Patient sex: F
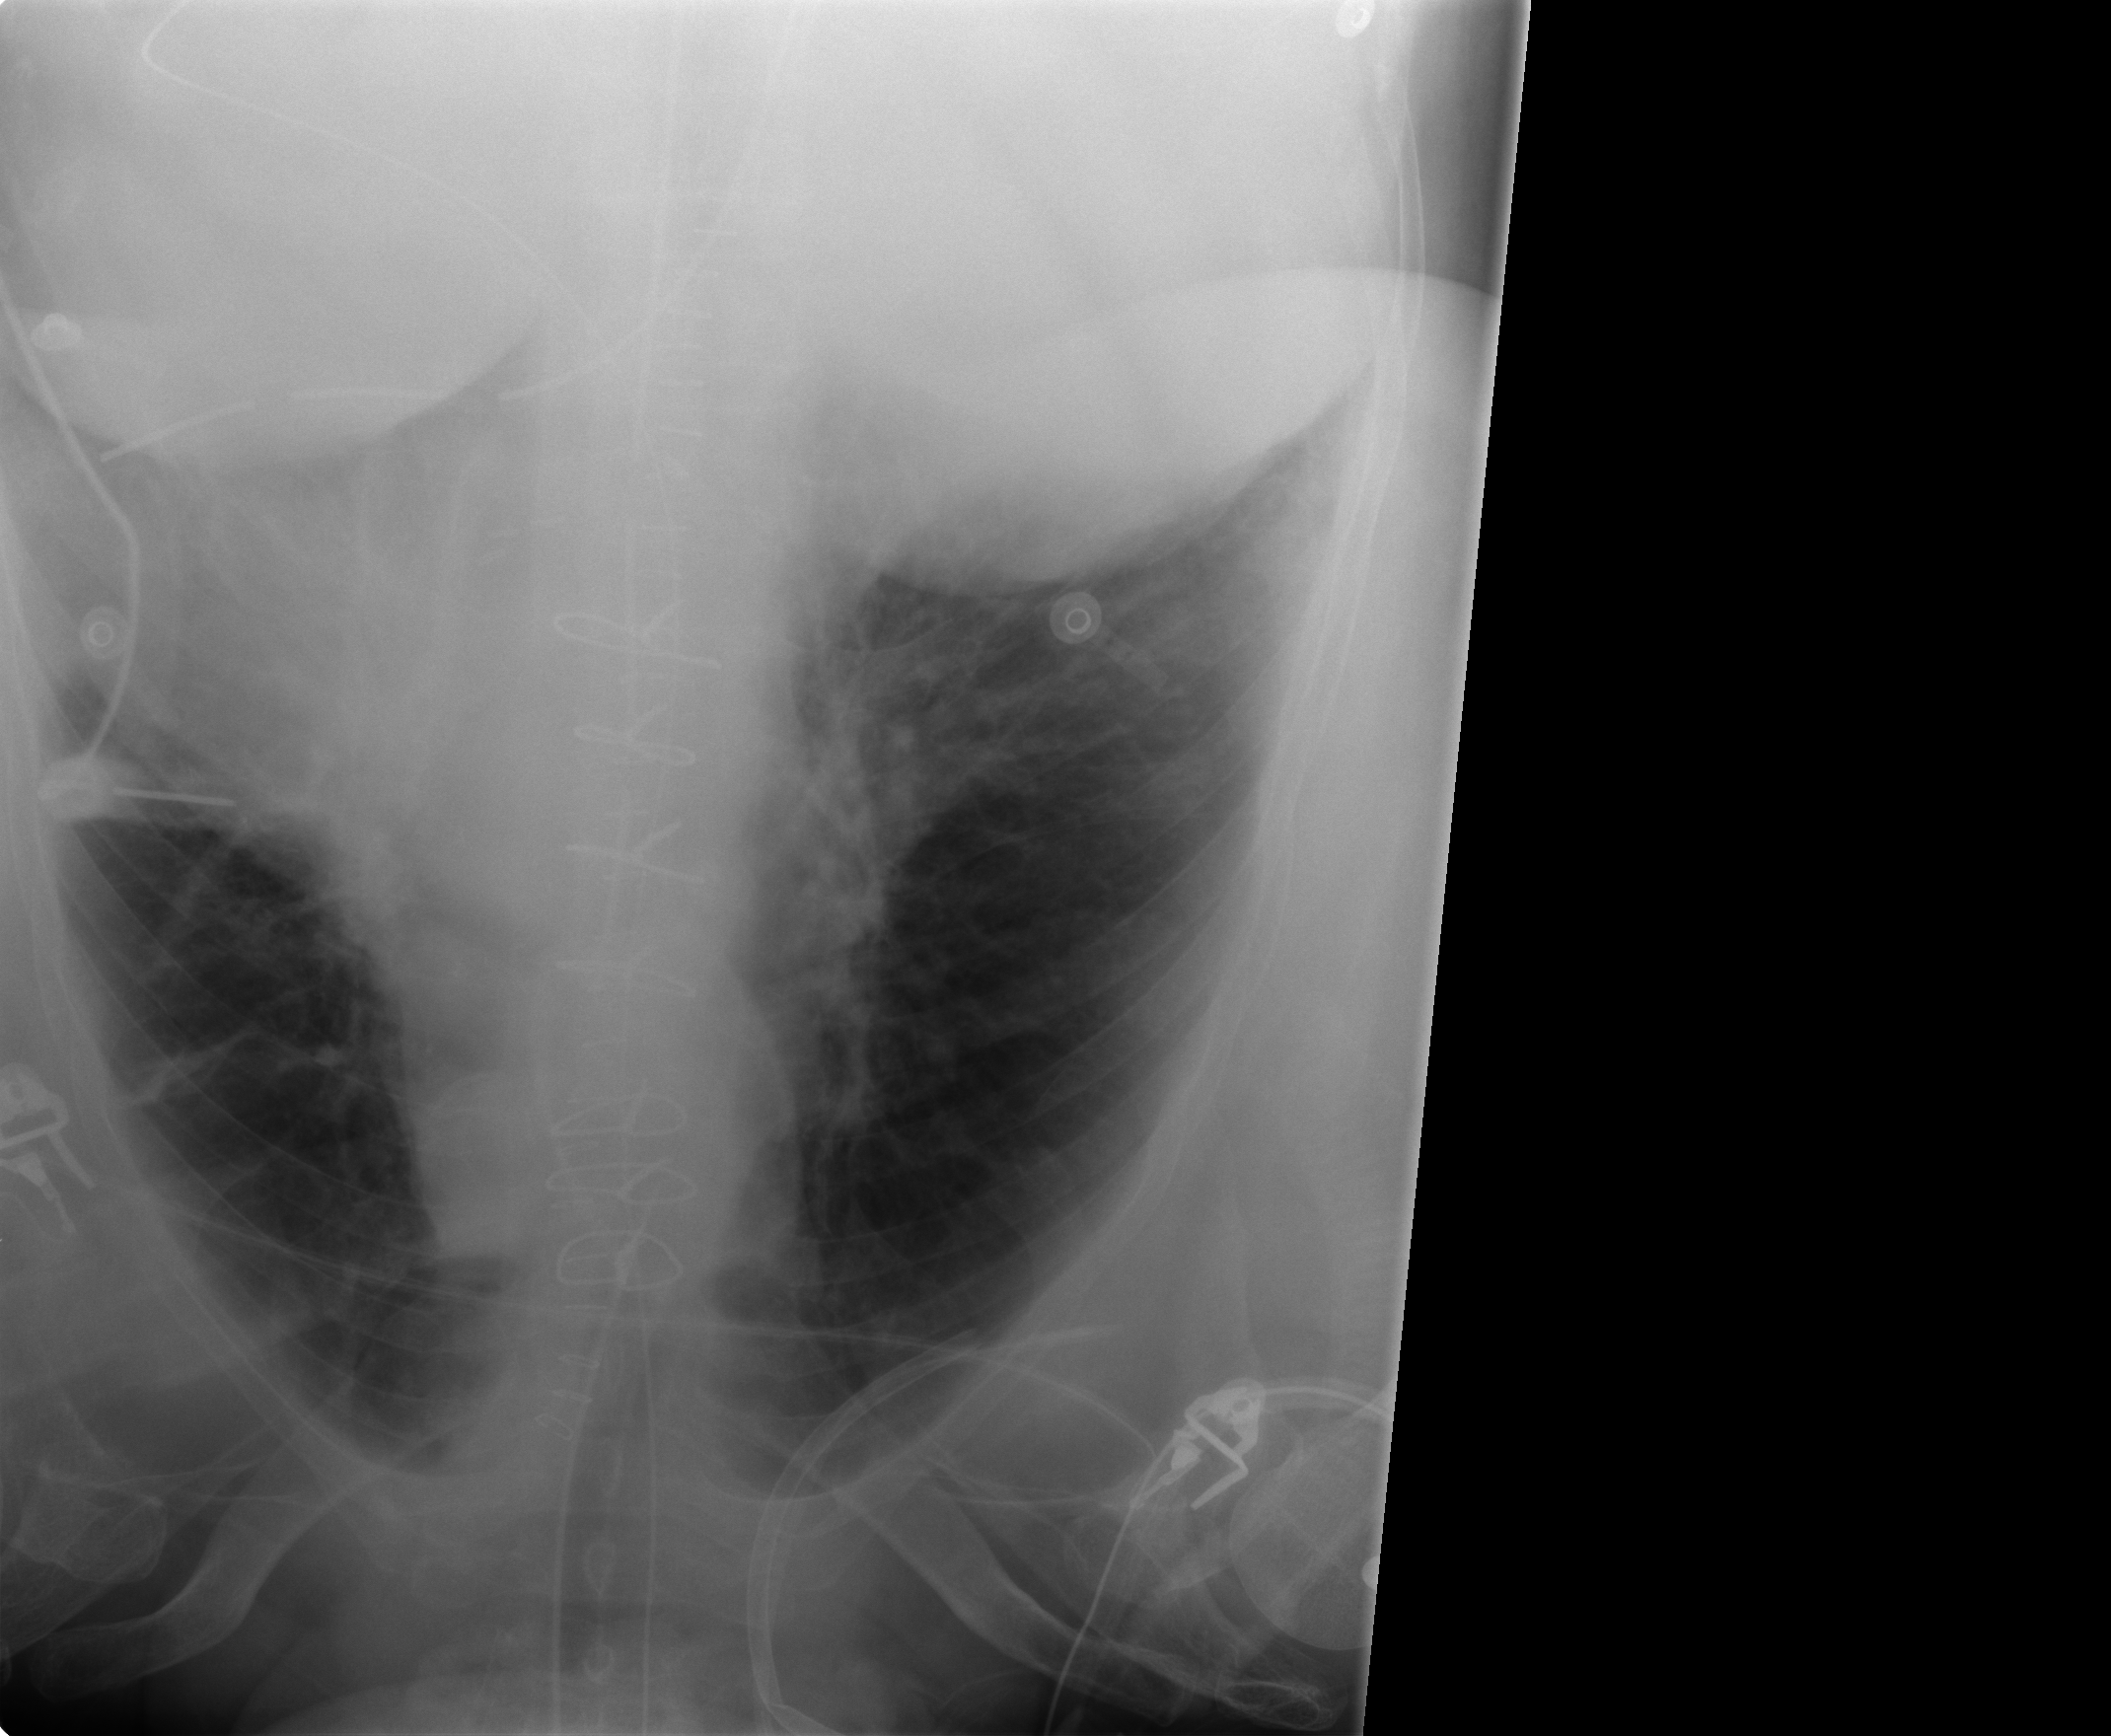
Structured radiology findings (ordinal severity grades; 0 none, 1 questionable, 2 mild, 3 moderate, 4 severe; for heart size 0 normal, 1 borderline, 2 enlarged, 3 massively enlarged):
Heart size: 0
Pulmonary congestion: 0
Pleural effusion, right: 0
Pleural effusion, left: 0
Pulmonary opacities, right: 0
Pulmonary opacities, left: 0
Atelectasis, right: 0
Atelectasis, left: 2